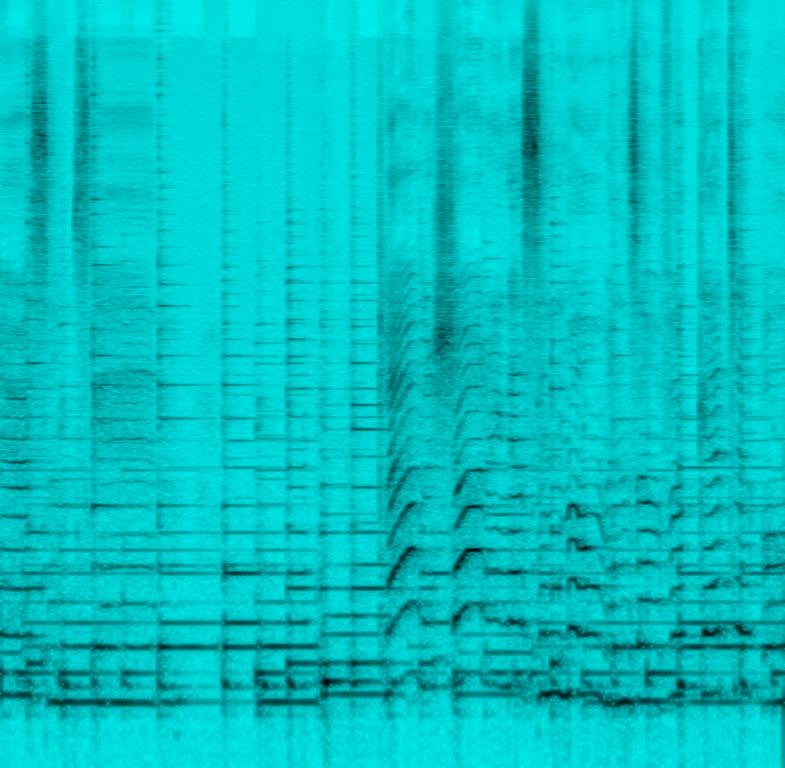
Here we hear a calm acoustic rendition of a song. The ukulele is played in a simple, chord-based way, and the female singer has a gentle and soothing voice. She also performs in a way that radiates tranquility.